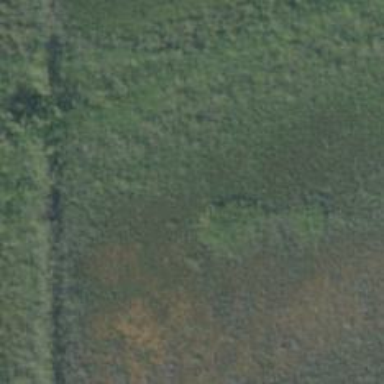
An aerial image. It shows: Wetland area with mangrove vegetation.